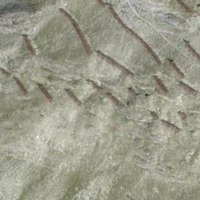
EUNIS habitat code: 31
Species observed at this site:
Oxytropis campestris
Leontopodium nivale